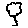
Label: tree